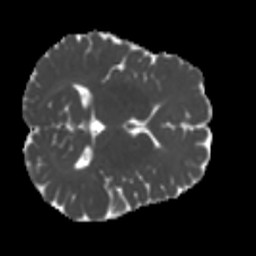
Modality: MD
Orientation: axial
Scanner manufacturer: siemens
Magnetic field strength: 3 T
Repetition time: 4 s
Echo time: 0.0594 s